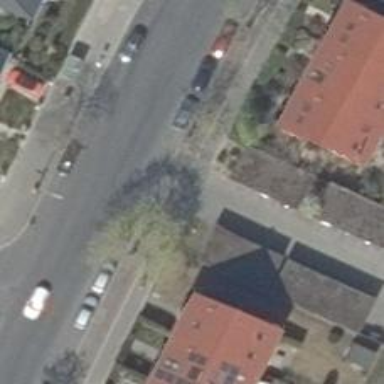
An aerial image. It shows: Deciduous tree with broadleaved leaves.